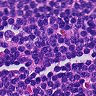
Metastatic tissue present: no